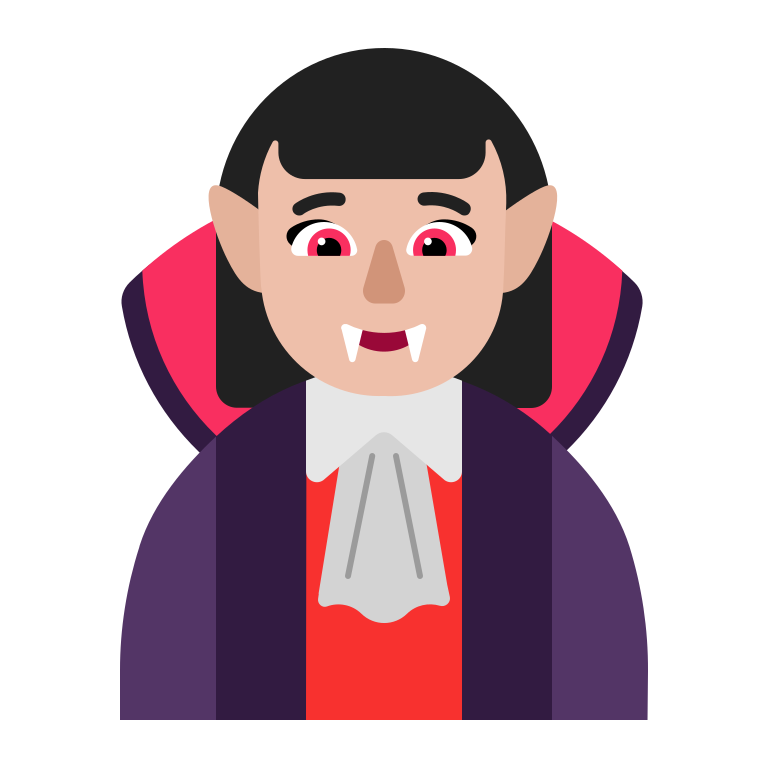
woman vampire flat  light